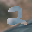
Label: 2